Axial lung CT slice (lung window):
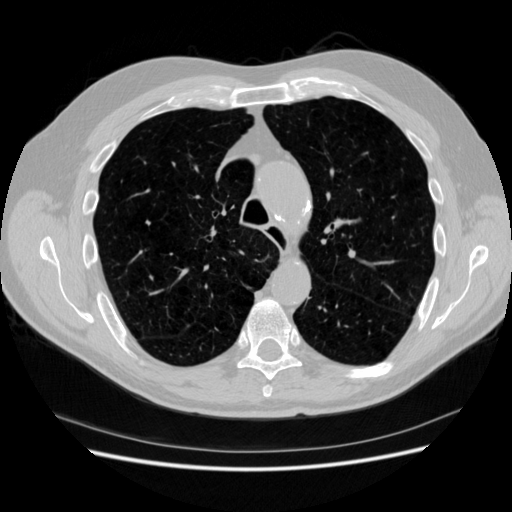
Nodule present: no